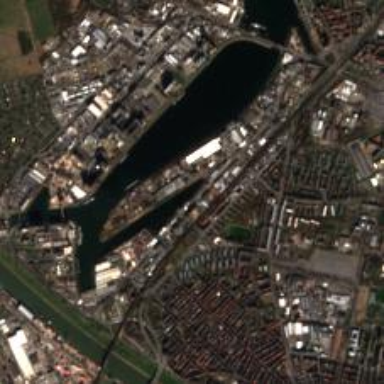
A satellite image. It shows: Man-made quay.